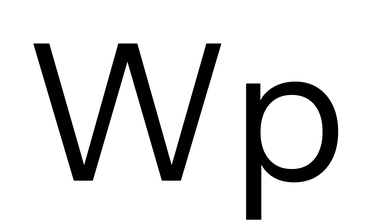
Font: InstrumentSans_Regular